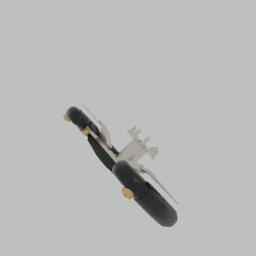
Label: mechanical